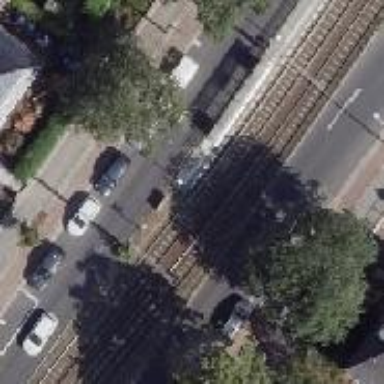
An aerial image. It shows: Tram stop position for public transport.